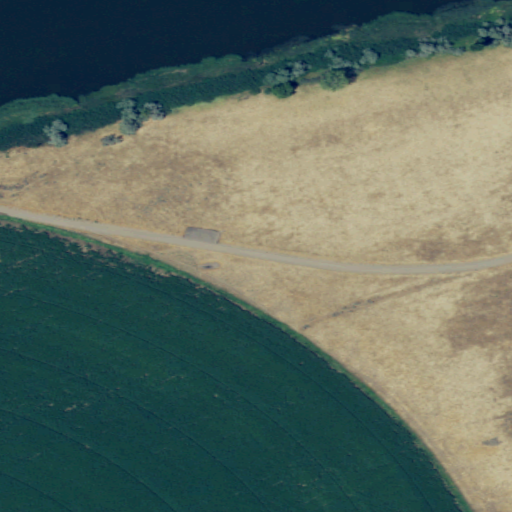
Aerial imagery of island in Washington named Whitcomb Island containing grassland, cultivated crops, open water, herbaceous wetlands, and shrub